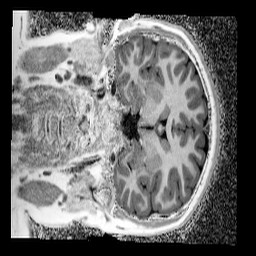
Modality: UNIT1_denoised
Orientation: coronal
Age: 12
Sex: female
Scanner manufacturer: siemens
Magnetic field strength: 3 T
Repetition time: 4 s
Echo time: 0.00299 s